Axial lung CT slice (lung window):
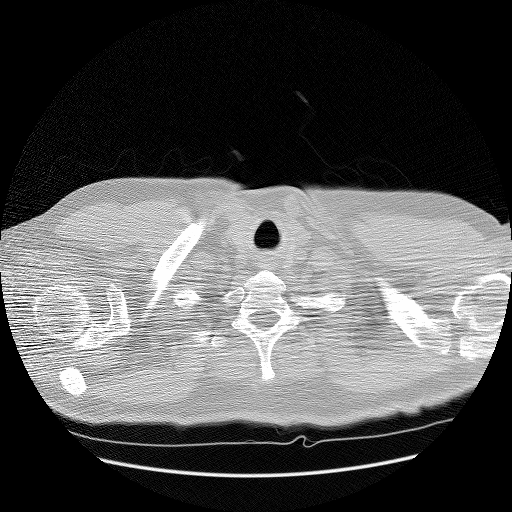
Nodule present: no